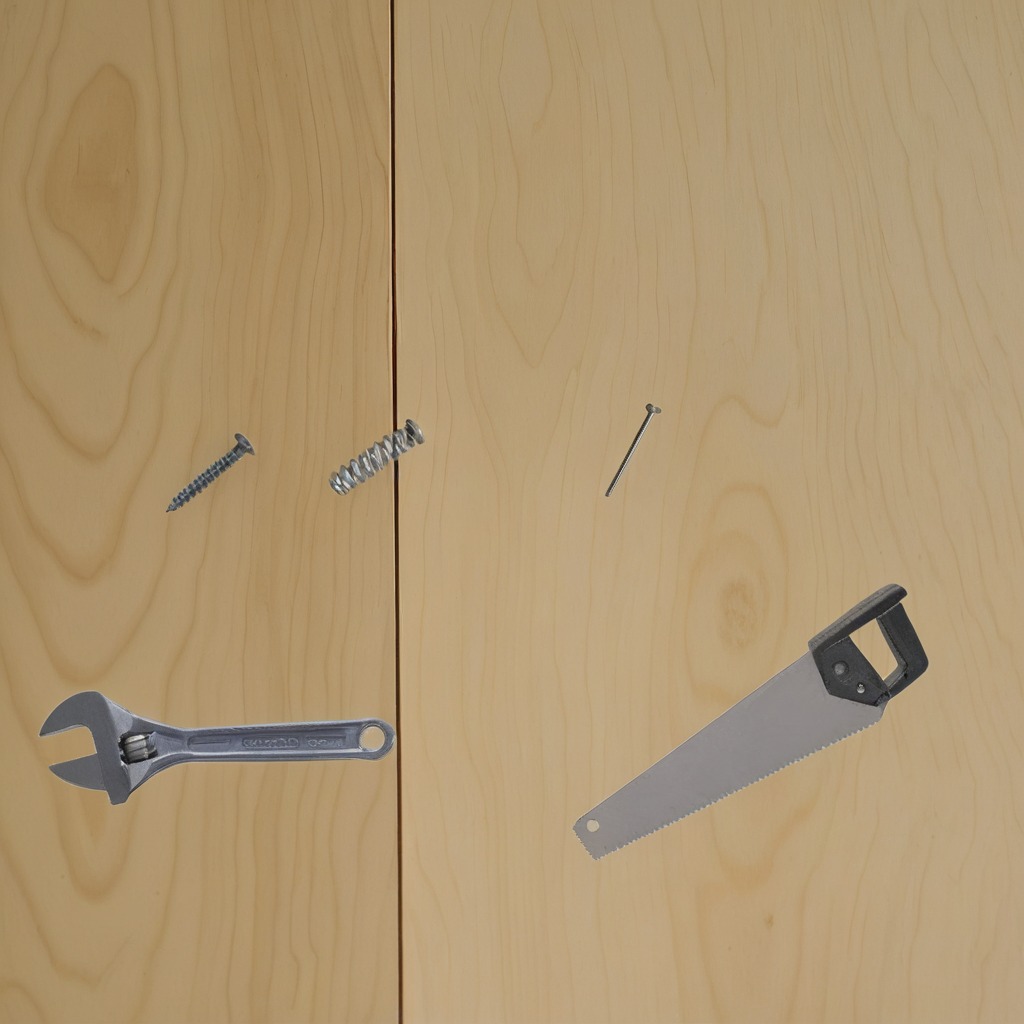
A metal machine screw, an iron nail, a coiled metal spring, a handheld metal saw, and a wrench are lying on the plywood surface.